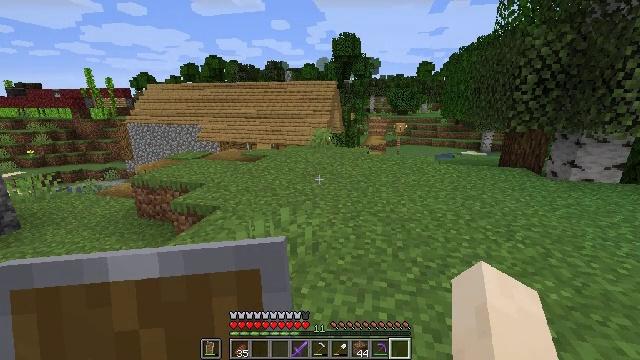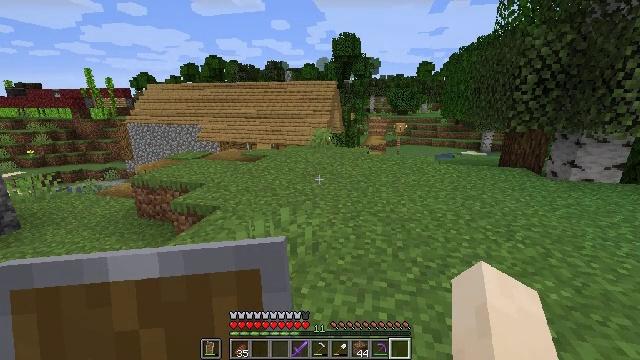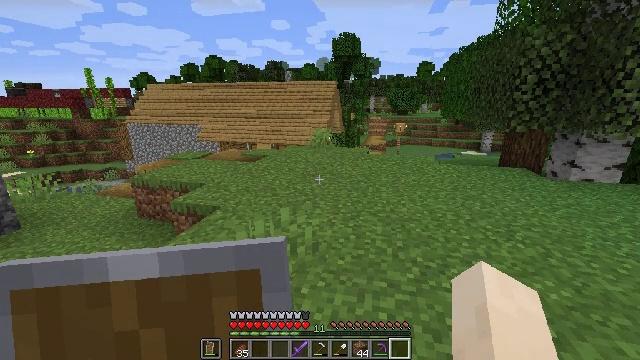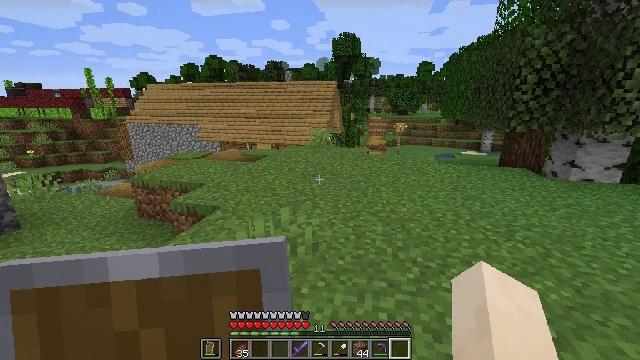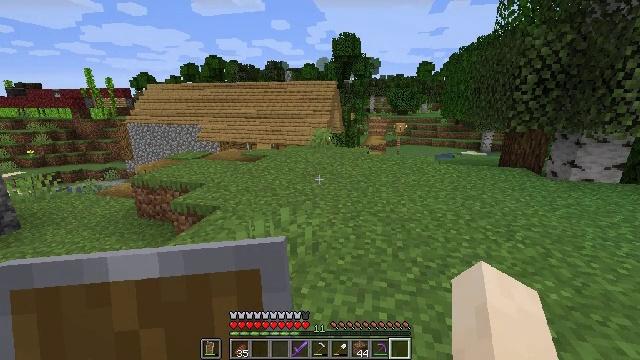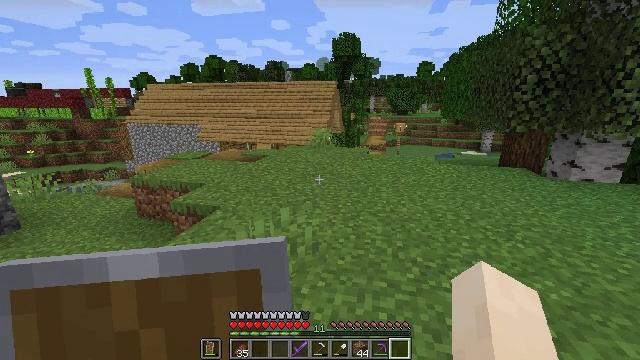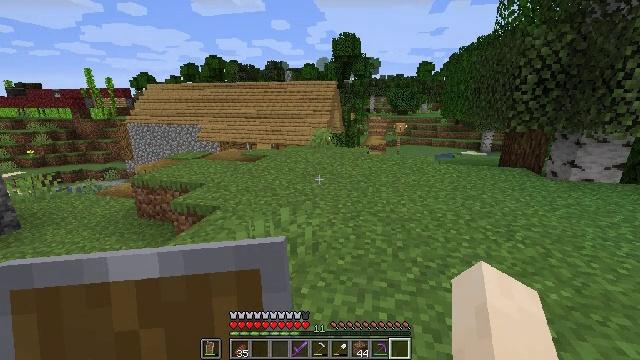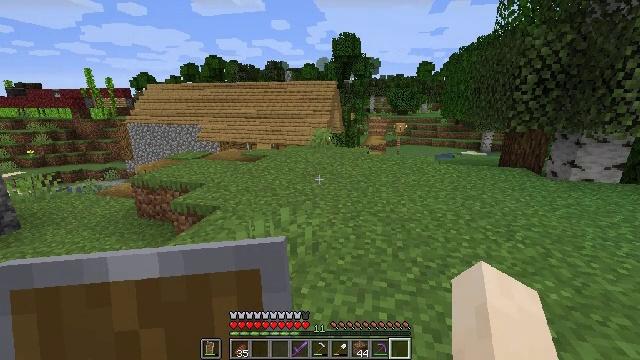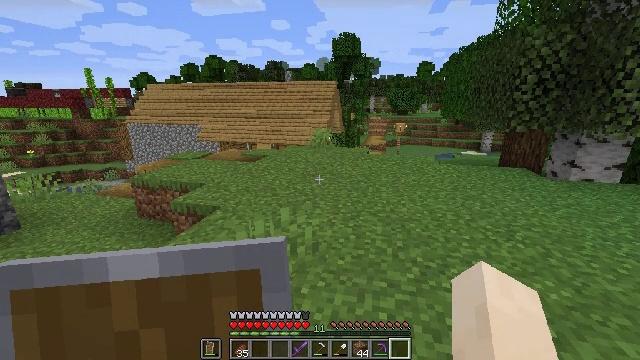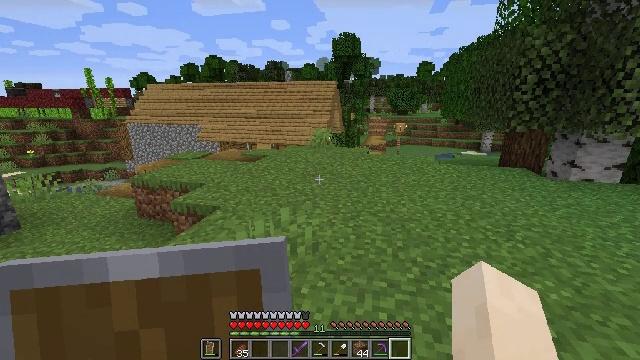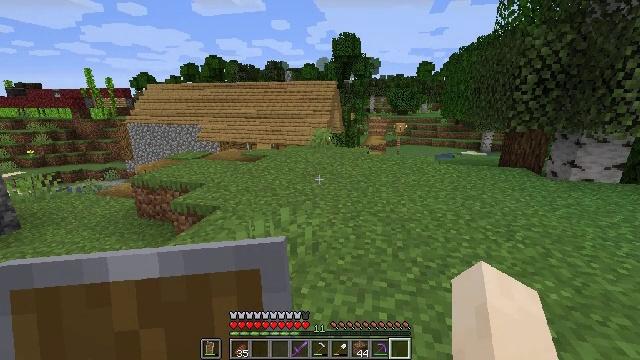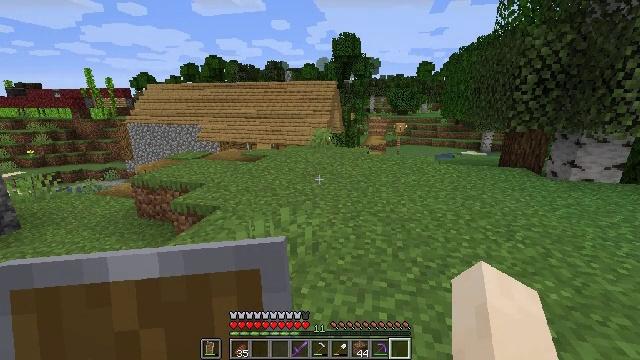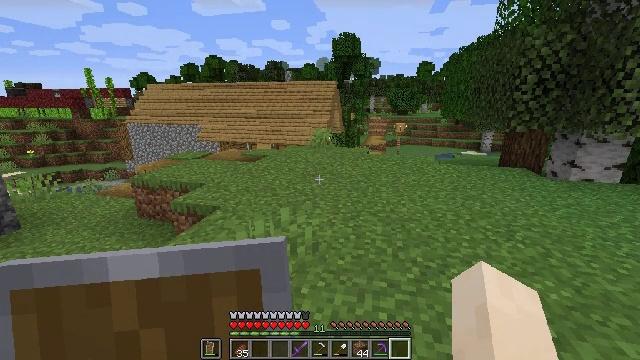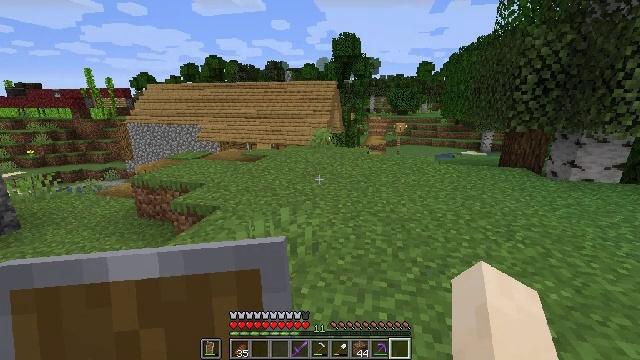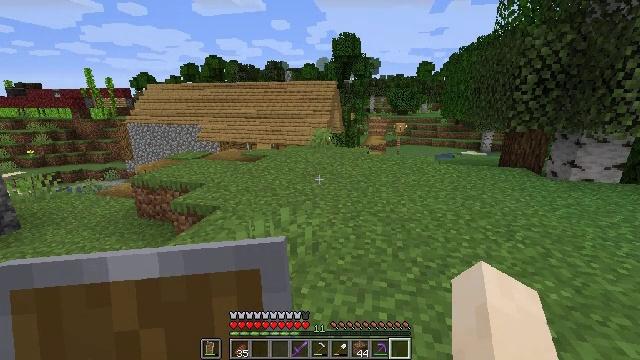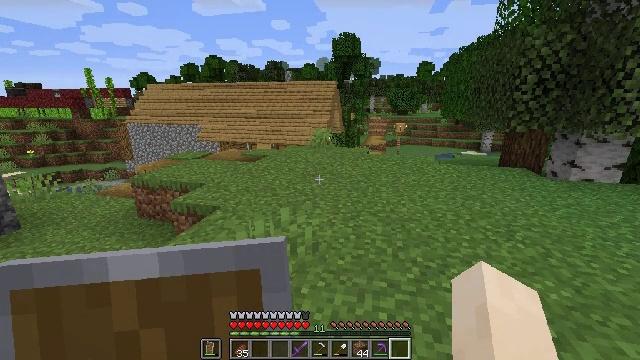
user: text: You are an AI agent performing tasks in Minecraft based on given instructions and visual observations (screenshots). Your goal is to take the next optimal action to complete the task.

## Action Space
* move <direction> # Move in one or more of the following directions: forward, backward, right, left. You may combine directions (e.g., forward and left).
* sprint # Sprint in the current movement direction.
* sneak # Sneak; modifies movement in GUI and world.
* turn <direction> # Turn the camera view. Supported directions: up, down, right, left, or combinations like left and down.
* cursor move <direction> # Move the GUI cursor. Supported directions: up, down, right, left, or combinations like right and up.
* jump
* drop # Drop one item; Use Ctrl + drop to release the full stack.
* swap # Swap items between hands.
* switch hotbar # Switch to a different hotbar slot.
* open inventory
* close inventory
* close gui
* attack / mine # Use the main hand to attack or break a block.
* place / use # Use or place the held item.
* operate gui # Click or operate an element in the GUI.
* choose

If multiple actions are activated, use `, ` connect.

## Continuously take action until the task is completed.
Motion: motion action
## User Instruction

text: Interact with the crafting table to craft a hopper.
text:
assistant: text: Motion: no_op
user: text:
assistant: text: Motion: no_op
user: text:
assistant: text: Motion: no_op
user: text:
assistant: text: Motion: no_op
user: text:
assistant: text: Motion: no_op
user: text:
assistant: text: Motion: no_op
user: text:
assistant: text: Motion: no_op
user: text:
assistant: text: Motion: no_op
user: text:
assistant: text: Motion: no_op
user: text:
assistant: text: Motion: no_op
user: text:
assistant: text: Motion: no_op
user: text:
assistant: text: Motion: no_op
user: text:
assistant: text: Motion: no_op
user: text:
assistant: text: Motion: no_op
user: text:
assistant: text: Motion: no_op
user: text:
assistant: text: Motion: no_op
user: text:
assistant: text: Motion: no_op
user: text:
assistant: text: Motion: no_op
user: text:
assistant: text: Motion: no_op
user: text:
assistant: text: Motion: no_op
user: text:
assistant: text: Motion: no_op
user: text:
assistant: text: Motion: no_op
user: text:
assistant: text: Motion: no_op
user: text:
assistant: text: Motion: no_op
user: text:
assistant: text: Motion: no_op
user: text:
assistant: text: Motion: no_op
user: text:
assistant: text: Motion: no_op
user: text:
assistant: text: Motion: no_op
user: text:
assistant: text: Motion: no_op
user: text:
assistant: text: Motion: no_op